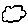
Label: cloud